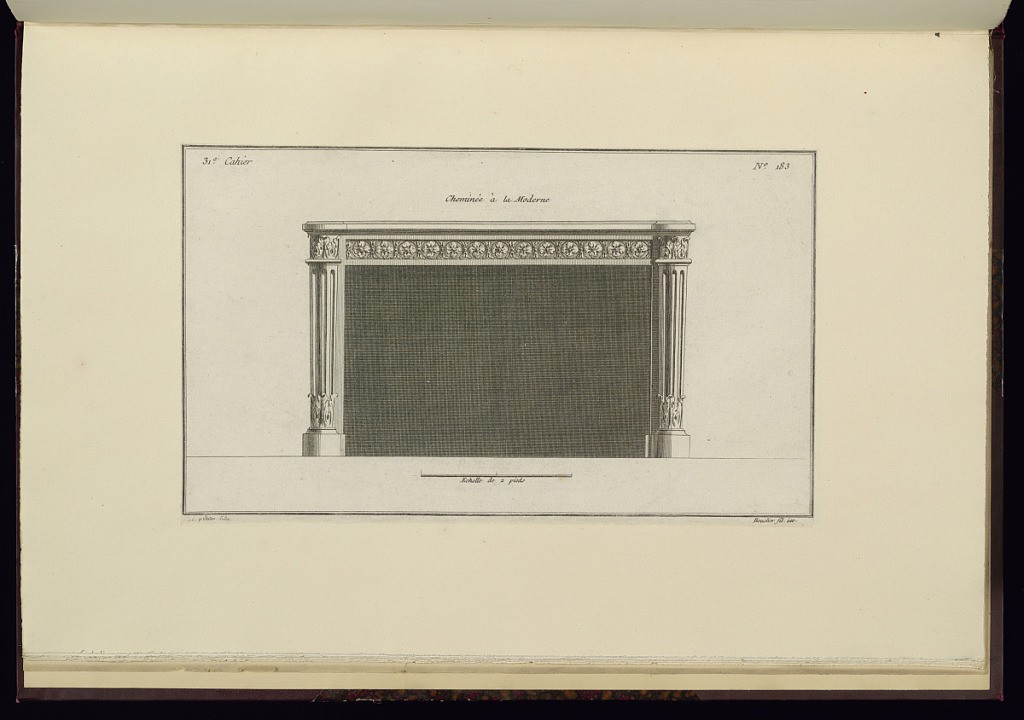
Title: Cheminée à la Moderne
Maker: Juste-François Boucher, French, 1736 – 1782
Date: ca. 1775
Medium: Engraving on off white laid paper
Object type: Print
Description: Design for a fireplace decorated with ornament motifs including fluting, acanthus leaves, and rosettes. The plate is signed.